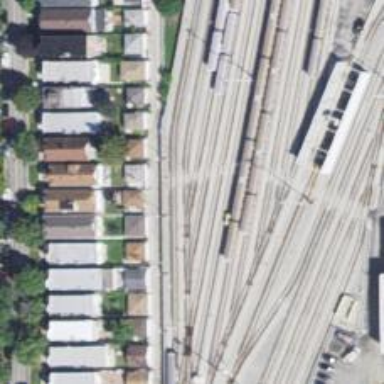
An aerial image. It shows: Electrified rail service yard.